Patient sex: M
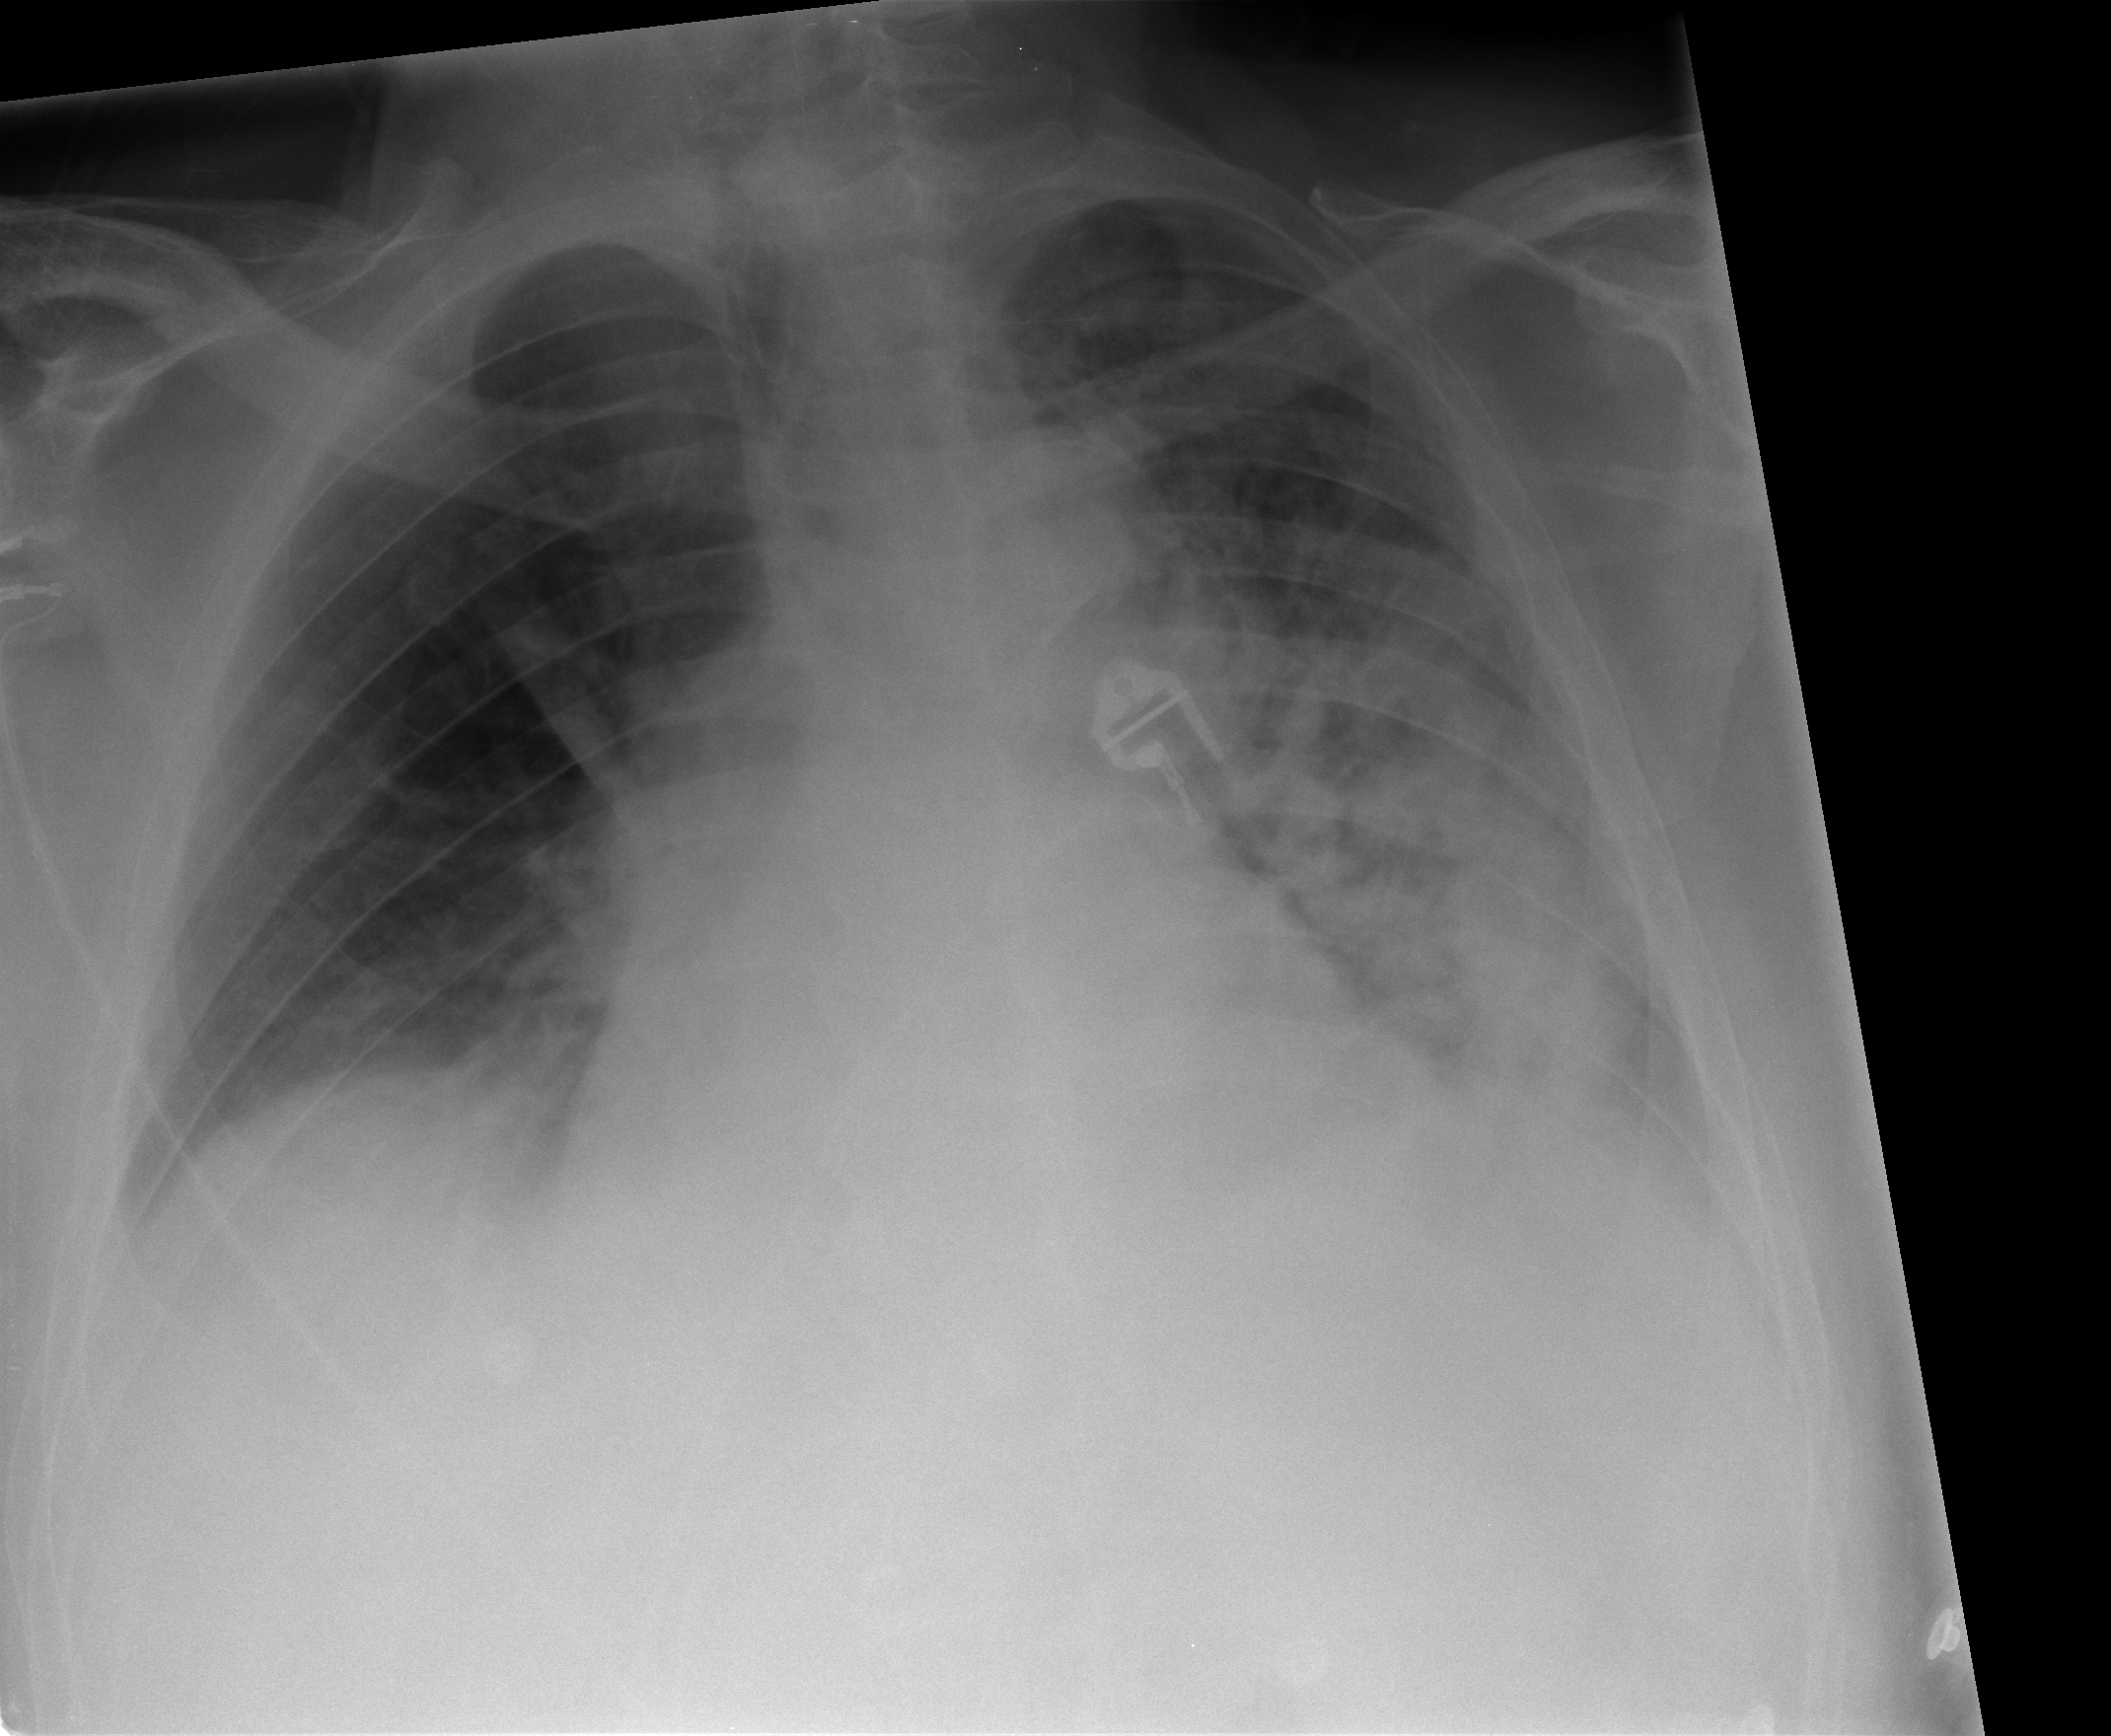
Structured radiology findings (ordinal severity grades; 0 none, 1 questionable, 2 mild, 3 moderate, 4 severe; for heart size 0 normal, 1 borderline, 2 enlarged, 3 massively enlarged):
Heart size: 2
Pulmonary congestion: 1
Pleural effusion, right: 1
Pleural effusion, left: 1
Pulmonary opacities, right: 0
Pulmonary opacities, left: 3
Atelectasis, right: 2
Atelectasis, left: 2